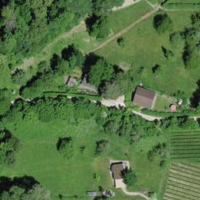
EUNIS habitat code: 55
Species observed at this site:
Aruncus dioicus
Allium ursinum
Ajuga reptans